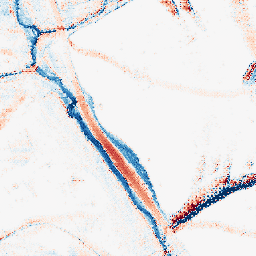
Category: morphological
Decomposition family: morphological_rect
Decomposition parameters: operation: average
width: 20
height: 10
Upsampling method: regularized
Upsampling parameters: scale: 2
lambda_reg: 0.1
Upsampling scale: 2